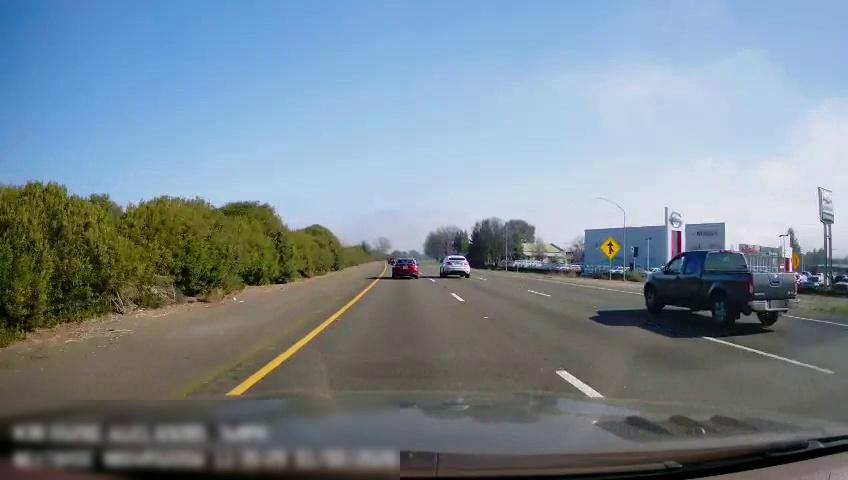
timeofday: Day
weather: Sunny
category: Drivable Space
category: Vehicles | Car
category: Vehicles | SUV
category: Vehicles | Truck
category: Lanes | Current Lane
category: Lanes | Current Lane
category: Lanes | Alternate Lane
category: Lanes | Alternate Lane
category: Traffic | Signs